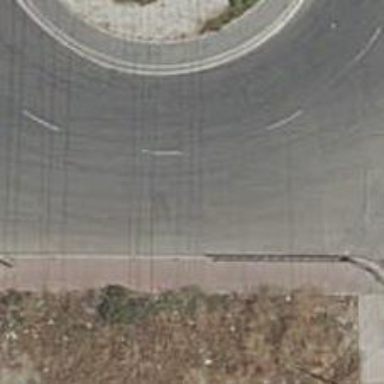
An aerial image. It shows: Roundabout on residential road.